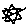
Label: star